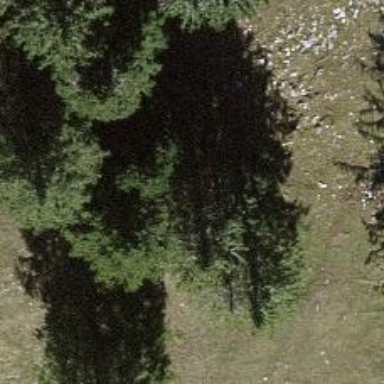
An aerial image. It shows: Single tag "natural: tree."